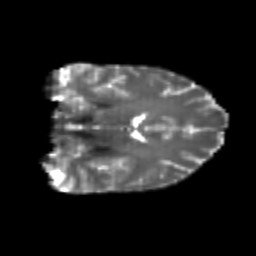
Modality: T2w
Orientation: coronal
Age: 24
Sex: female
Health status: healthy
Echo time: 0.074 s